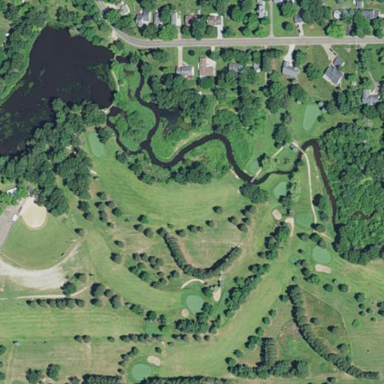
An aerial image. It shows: Golf course.